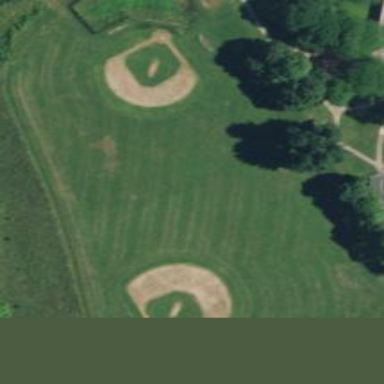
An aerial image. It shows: Baseball pitch for leisure land.